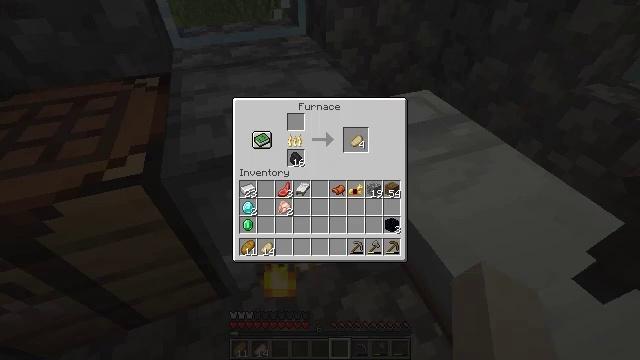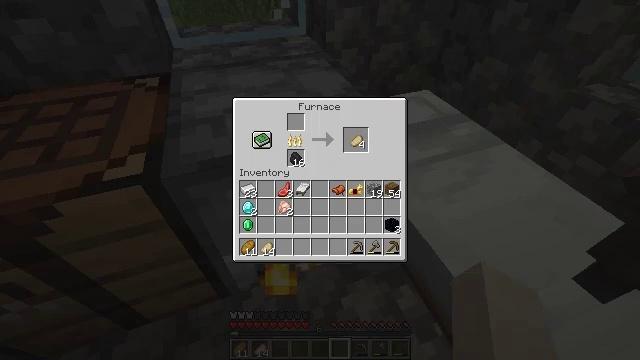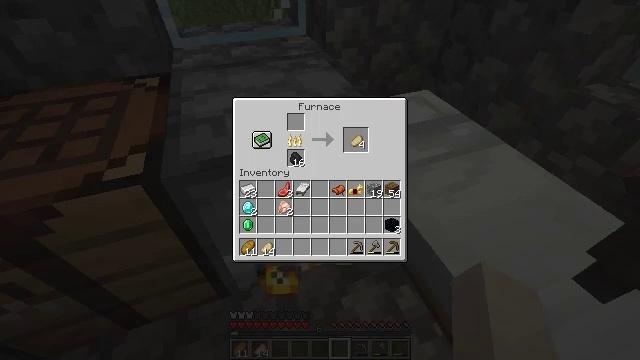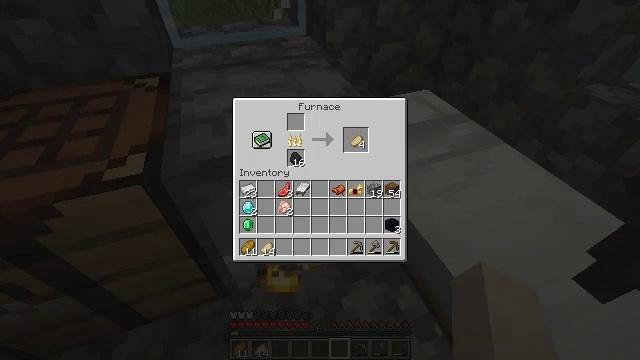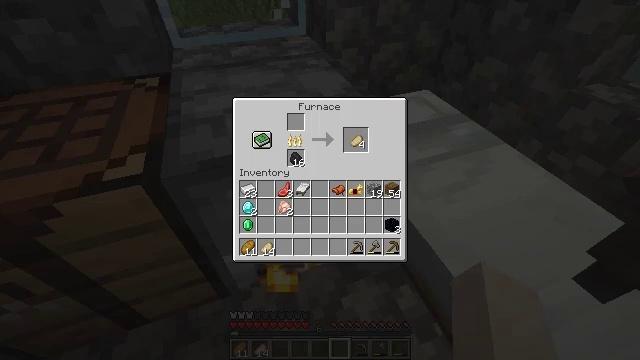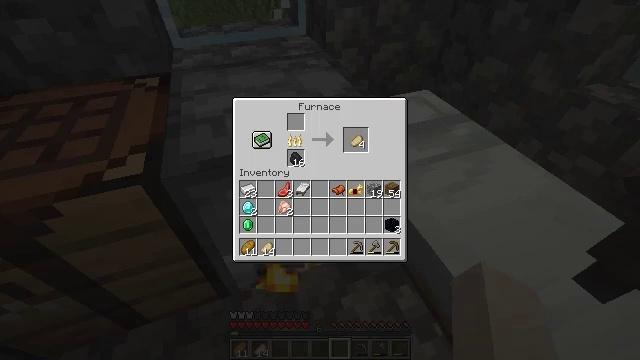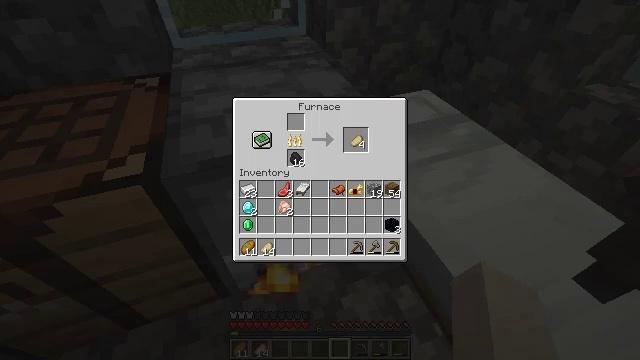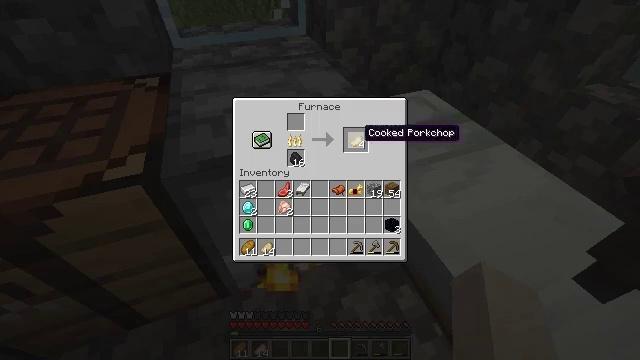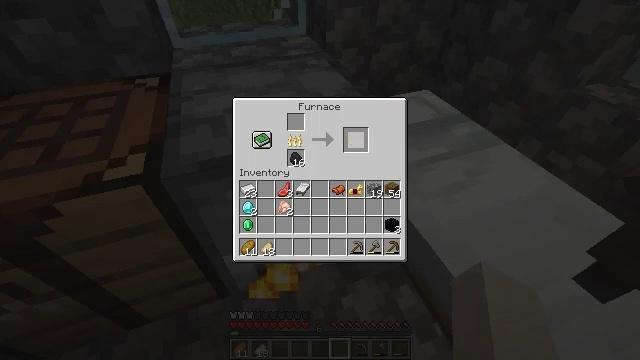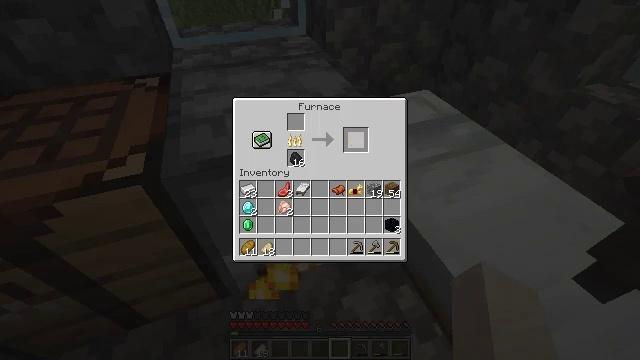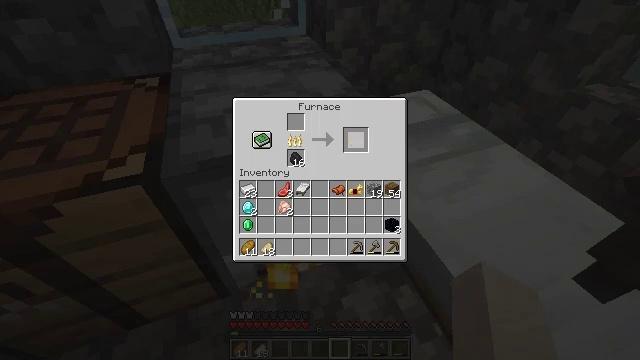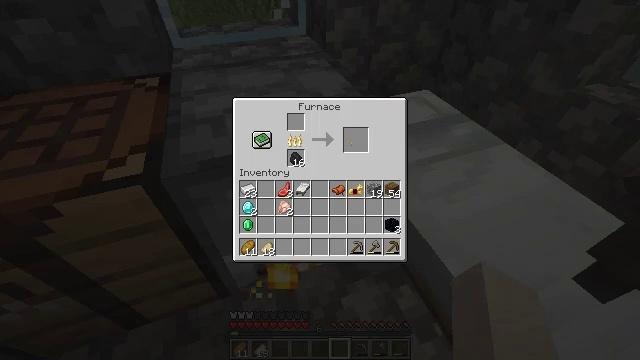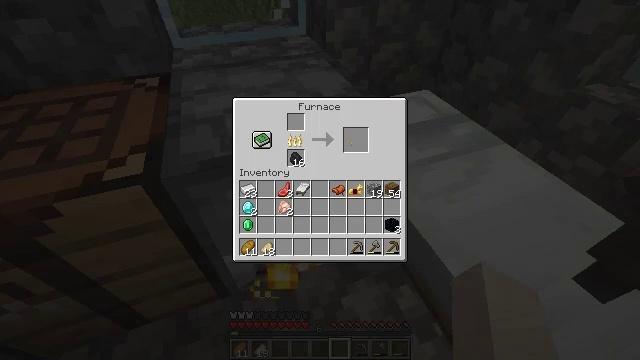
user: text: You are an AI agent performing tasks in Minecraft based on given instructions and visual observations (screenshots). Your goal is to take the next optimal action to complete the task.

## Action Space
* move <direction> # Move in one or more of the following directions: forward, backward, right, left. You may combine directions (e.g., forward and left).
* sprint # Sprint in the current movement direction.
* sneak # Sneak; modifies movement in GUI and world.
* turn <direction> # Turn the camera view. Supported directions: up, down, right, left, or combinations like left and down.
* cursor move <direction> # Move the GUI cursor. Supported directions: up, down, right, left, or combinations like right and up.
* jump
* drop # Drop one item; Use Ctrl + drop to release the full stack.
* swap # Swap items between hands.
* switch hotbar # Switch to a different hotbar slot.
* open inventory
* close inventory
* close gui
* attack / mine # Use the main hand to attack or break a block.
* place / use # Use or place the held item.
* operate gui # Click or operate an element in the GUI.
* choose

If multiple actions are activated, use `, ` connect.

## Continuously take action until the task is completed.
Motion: motion action
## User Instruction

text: Open the furnace and cook porkchop.
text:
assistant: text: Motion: no_op
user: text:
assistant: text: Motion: no_op
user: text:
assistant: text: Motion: sneak, cursor move right
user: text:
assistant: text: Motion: sneak, cursor move right and up
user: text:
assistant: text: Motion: sneak, cursor move right and up
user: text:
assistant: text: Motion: sneak
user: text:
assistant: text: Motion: sneak, cursor move left and up
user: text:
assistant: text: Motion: sneak, operate gui
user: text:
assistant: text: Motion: sneak, operate gui
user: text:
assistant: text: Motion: sneak, operate gui
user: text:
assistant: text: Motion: sneak, cursor move down
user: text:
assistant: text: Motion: sneak, cursor move left and down
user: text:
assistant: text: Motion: sneak